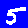
Digit: 5